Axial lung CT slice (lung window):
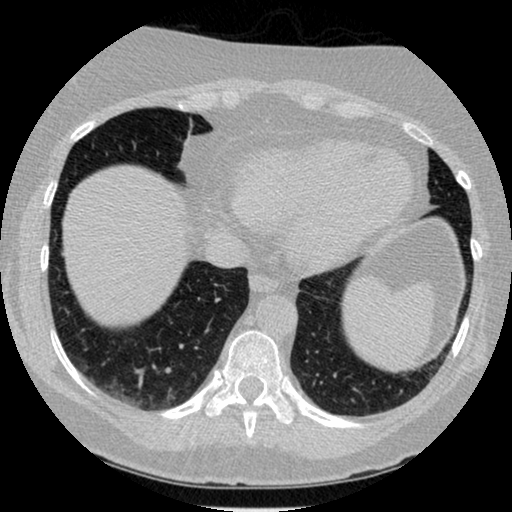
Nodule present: no